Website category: phone
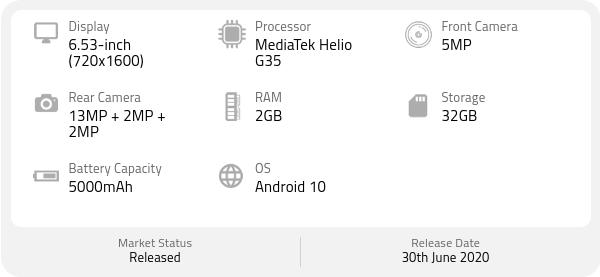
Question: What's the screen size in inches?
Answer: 6.53-inch

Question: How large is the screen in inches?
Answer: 6.53-inch

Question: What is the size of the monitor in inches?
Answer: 6.53-inch

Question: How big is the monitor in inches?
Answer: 6.53-inch

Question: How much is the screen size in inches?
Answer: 6.53-inch

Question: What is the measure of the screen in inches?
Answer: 6.53-inch

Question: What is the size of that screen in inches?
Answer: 6.53-inch

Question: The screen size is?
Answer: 6.53-inch

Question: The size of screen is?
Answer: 6.53-inch

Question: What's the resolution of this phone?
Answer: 720x1600

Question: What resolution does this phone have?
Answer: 720x1600

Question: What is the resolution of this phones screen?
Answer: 720x1600

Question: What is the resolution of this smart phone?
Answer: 720x1600

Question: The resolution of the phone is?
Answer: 720x1600

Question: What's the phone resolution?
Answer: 720x1600

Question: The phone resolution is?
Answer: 720x1600

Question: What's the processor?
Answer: MediaTek Helio G35

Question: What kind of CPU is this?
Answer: MediaTek Helio G35

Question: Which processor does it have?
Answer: MediaTek Helio G35

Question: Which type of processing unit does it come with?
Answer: MediaTek Helio G35

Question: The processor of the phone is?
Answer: MediaTek Helio G35

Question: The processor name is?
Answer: MediaTek Helio G35

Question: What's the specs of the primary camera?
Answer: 13MP + 2MP + 2MP

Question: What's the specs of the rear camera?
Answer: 13MP + 2MP + 2MP

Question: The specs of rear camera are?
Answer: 13MP + 2MP + 2MP

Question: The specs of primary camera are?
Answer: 13MP + 2MP + 2MP

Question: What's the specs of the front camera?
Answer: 5MP

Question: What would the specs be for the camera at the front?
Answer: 5MP

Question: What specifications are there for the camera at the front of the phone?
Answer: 5MP

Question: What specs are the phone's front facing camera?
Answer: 5MP

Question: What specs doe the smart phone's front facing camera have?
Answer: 5MP

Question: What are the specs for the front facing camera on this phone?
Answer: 5MP

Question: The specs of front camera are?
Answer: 5MP

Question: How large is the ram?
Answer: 2GB

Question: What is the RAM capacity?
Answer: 2GB

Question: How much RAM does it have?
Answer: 2GB

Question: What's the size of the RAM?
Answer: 2GB

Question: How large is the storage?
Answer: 32GB

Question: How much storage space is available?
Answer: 32GB

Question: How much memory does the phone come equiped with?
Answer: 32GB

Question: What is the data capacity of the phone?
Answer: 32GB

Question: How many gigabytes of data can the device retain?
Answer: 32GB

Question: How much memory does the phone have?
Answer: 32GB

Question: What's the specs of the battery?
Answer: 5000mAh

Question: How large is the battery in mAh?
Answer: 5000mAh

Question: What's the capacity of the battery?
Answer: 5000mAh

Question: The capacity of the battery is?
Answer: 5000mAh

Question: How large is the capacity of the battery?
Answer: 5000mAh

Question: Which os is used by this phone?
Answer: Android 10

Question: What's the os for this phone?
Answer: Android 10

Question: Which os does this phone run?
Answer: Android 10

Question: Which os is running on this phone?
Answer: Android 10

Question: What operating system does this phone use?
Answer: Android 10

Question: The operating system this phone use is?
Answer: Android 10

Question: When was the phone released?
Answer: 30th June 2020

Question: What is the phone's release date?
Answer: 30th June 2020

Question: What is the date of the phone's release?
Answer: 30th June 2020

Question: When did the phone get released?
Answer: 30th June 2020

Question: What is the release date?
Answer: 30th June 2020

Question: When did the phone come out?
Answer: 30th June 2020

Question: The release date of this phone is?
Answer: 30th June 2020